Aerial crown-view tile of a tropical tree (Barro Colorado Island, Panama), acquired 20240813:
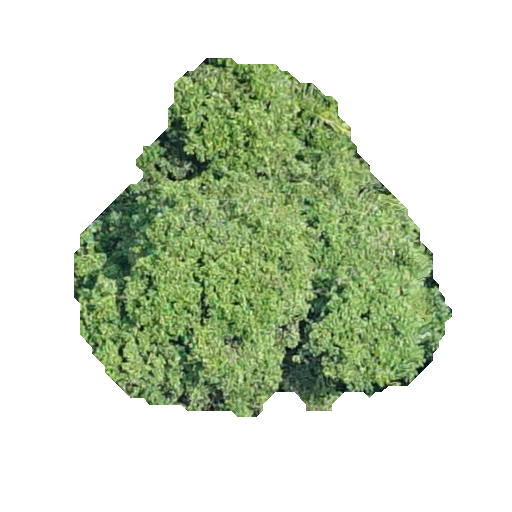
Species: Prioria copaifera
GBIF accepted scientific name: Prioria copaifera
Crown area: 140.301 m²